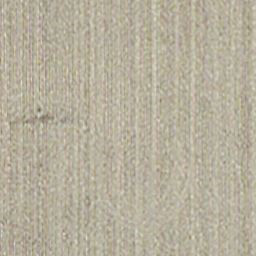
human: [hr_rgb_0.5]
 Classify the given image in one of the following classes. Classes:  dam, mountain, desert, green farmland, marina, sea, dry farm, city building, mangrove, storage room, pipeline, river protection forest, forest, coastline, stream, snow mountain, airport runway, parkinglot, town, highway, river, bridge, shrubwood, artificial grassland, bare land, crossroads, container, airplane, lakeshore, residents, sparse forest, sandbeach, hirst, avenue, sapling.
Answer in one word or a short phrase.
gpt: dry farm